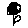
Label: flower